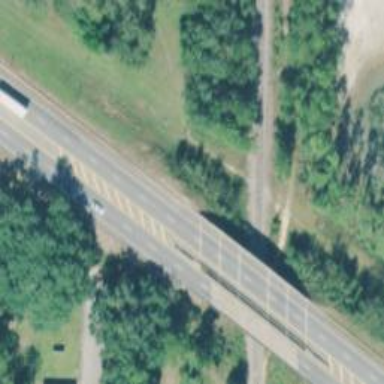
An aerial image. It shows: Primary highway bridge with asphalt surface.